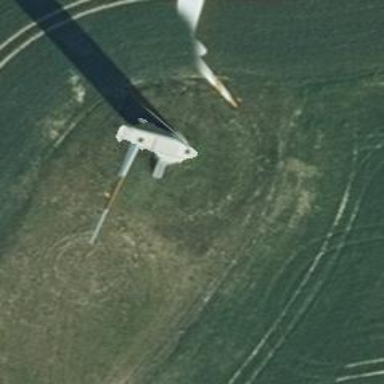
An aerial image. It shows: Wind generator is in the picture.